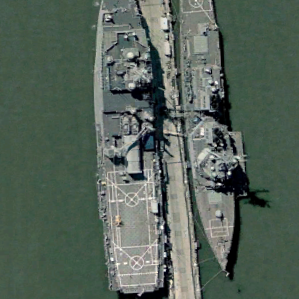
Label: combat